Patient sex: F
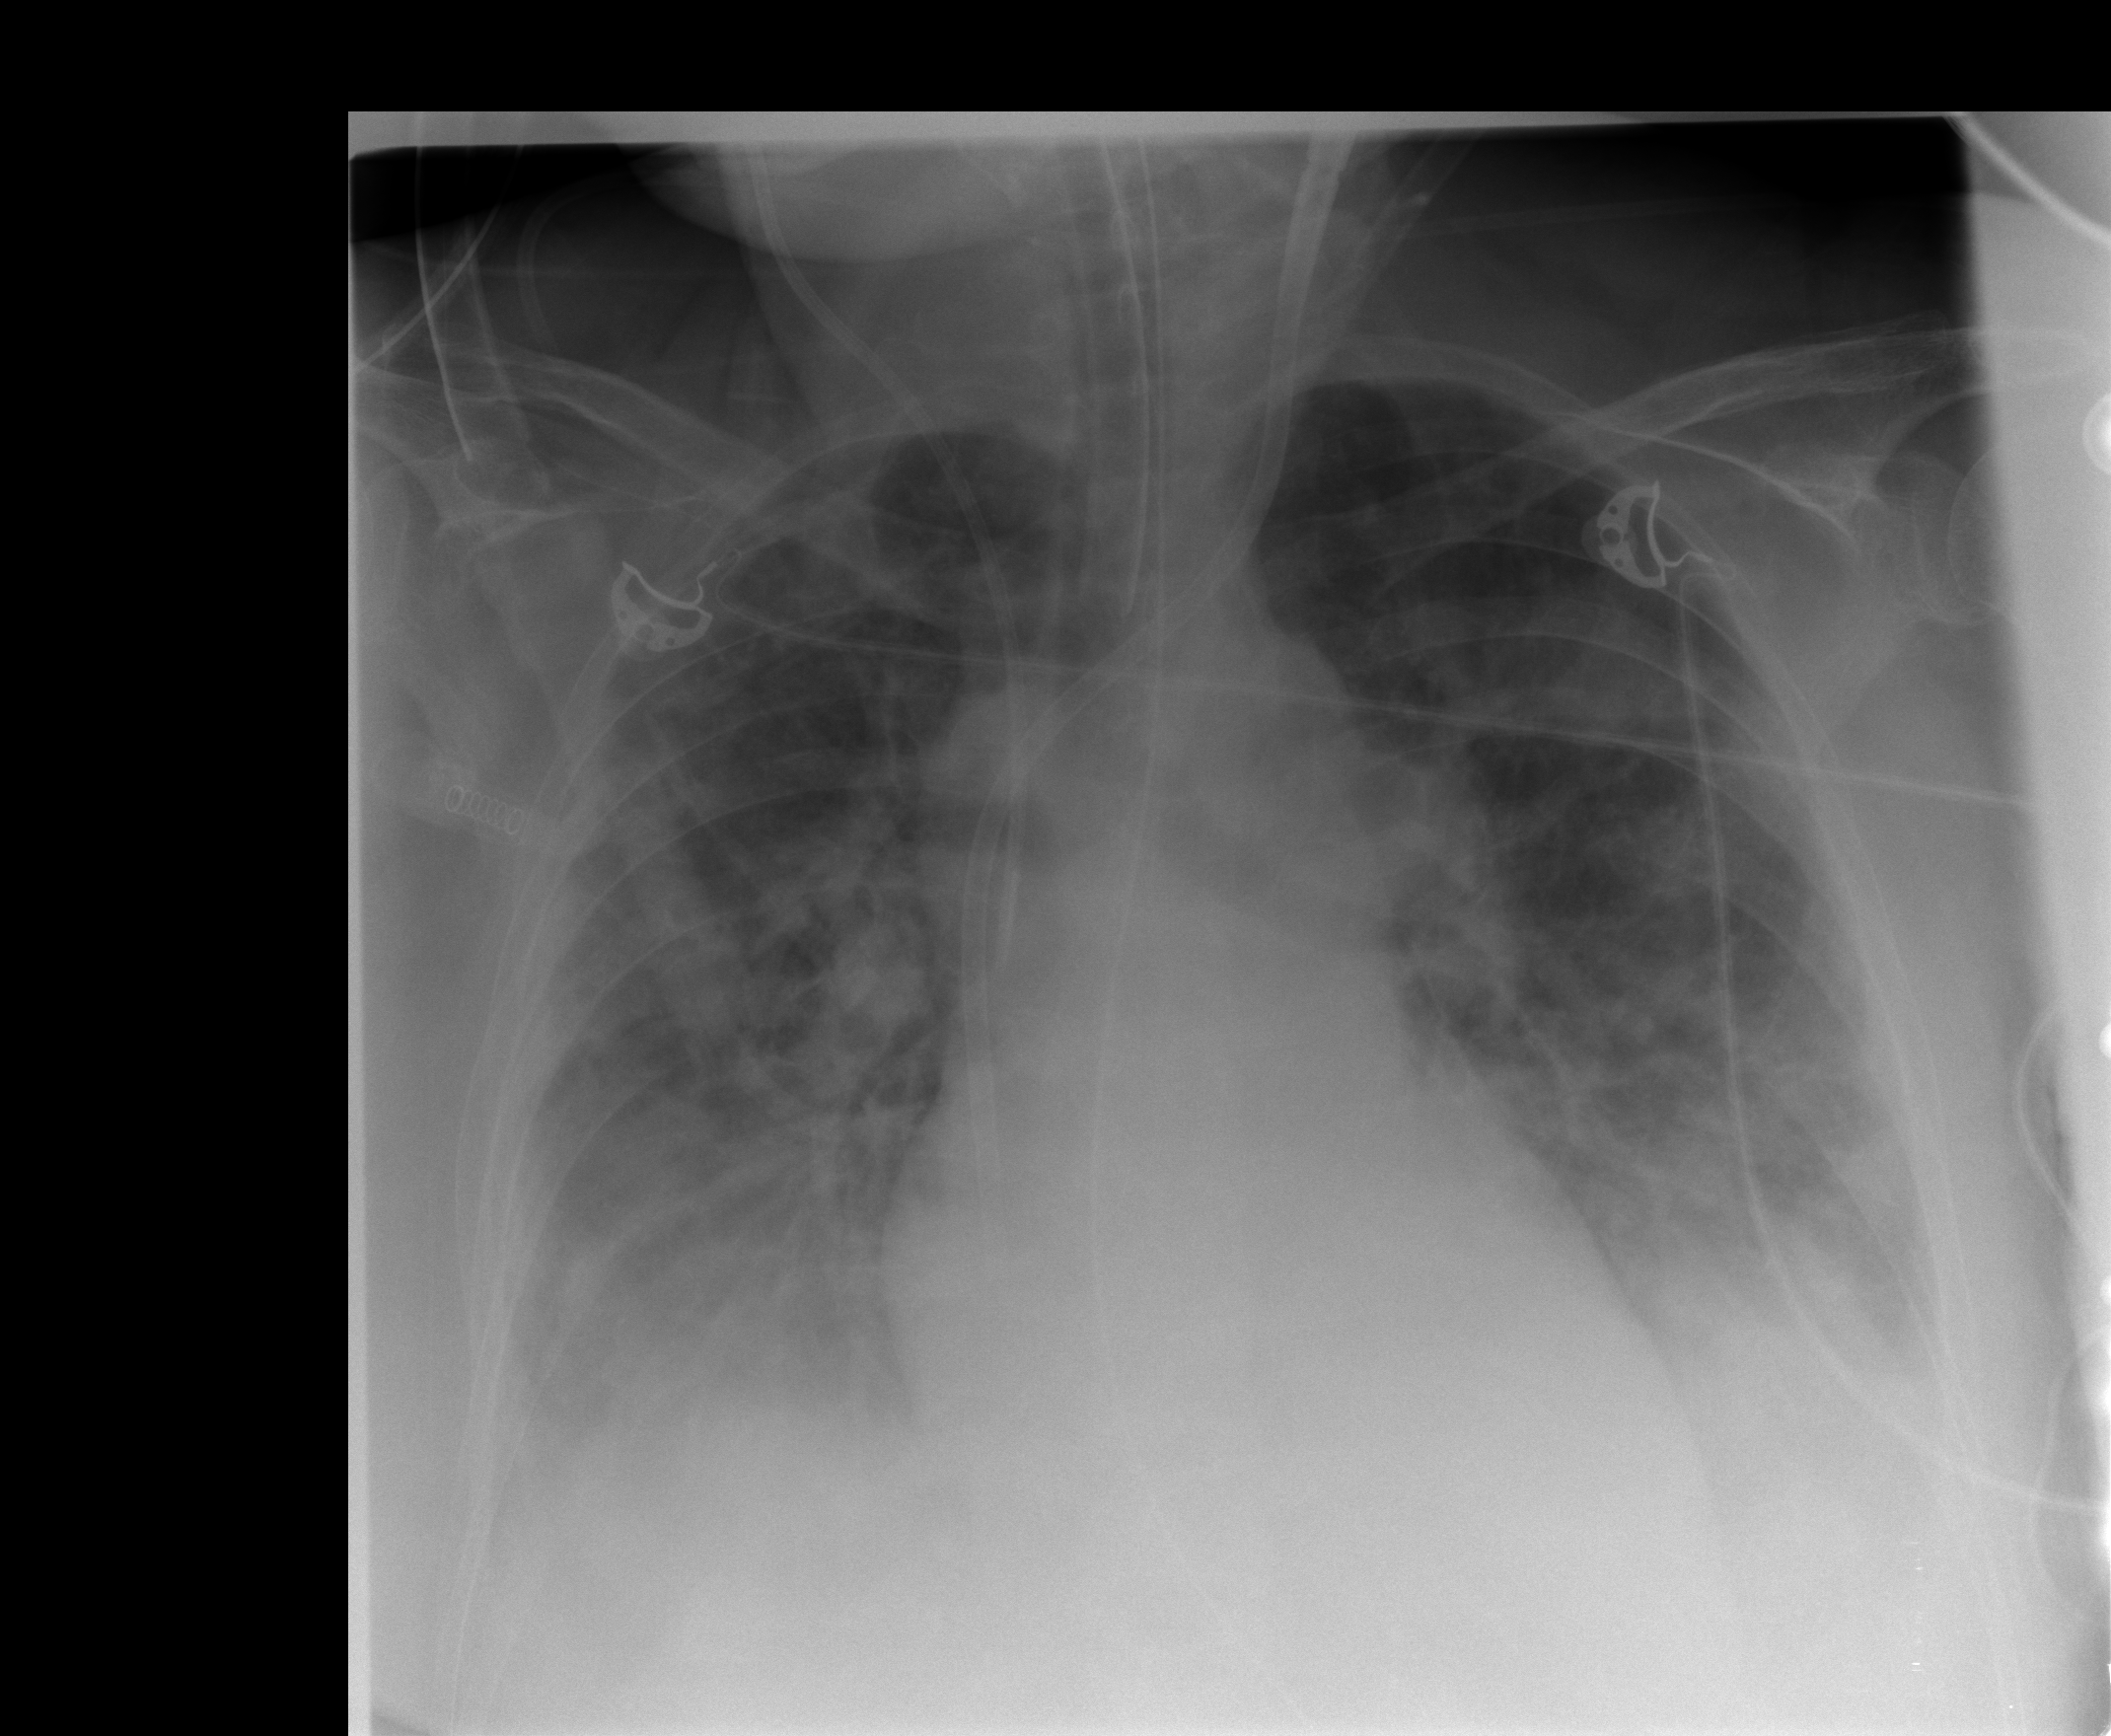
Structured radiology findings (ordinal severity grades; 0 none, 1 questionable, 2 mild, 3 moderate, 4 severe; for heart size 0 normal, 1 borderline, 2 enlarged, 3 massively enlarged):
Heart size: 2
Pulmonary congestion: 2
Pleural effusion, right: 3
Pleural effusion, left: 2
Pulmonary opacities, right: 3
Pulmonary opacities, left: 3
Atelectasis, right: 2
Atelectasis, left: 2